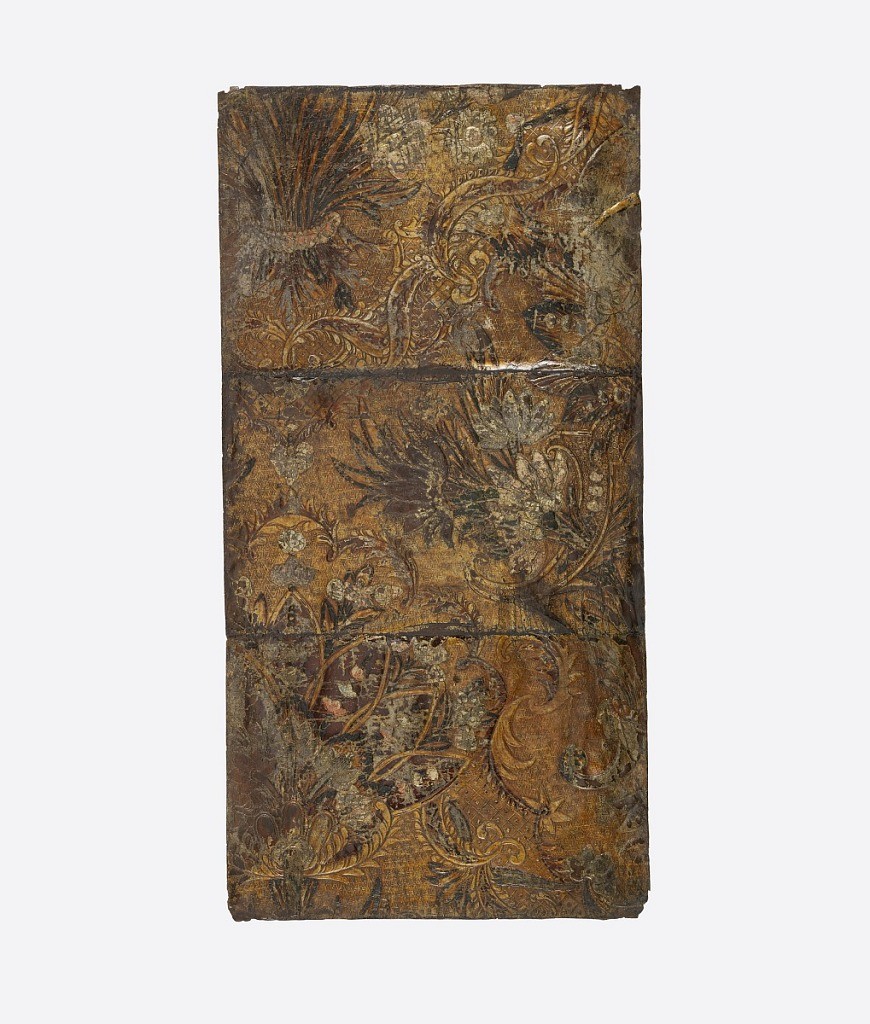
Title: Sidewall
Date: ca. 1710
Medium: Leather, stamped, painted, silvered
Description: Field silver, varnished with yellow; arabesques of flowers and foliage in red, blue and green.